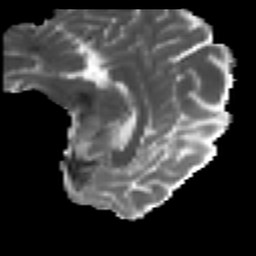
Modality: MD
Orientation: sagittal
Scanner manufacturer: ge
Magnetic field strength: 3 T
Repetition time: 7.98 s
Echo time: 0.0701 s